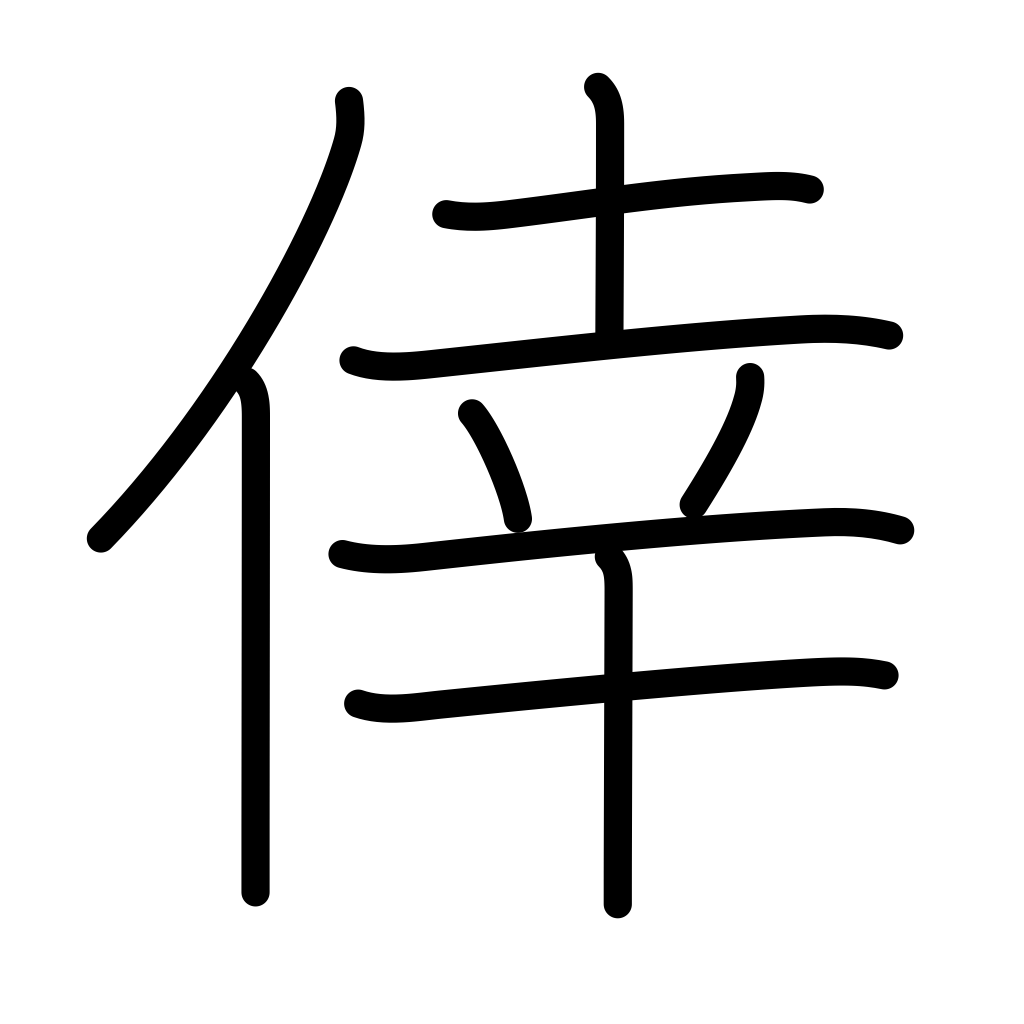
Meaning: happiness, luck